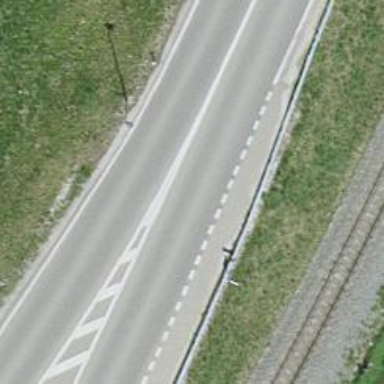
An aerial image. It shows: Platform for public transport. The platform is located by the road.